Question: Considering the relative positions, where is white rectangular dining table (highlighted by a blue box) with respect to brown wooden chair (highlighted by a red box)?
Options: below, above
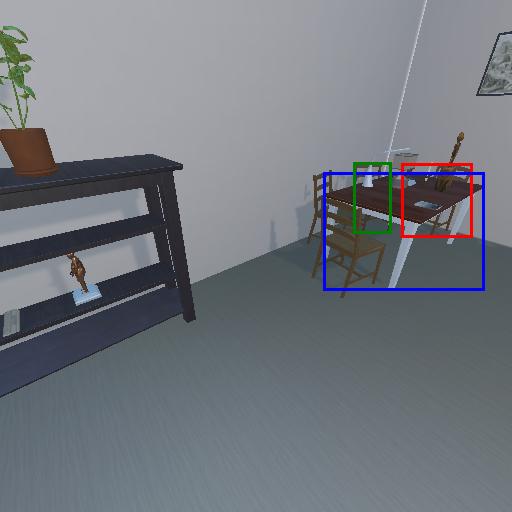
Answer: below